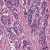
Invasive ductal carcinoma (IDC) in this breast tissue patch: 1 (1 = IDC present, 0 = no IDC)